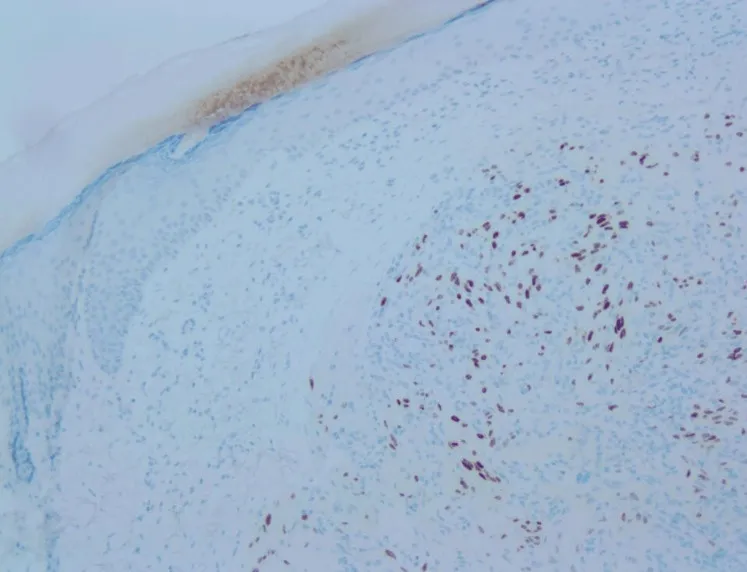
HHV-8 stain performed confirming the diagnosis of CKS. . HHV-8: human herpesvirus-8; CKS: classic Kaposi sarcoma.
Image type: pathology (immunostaining)